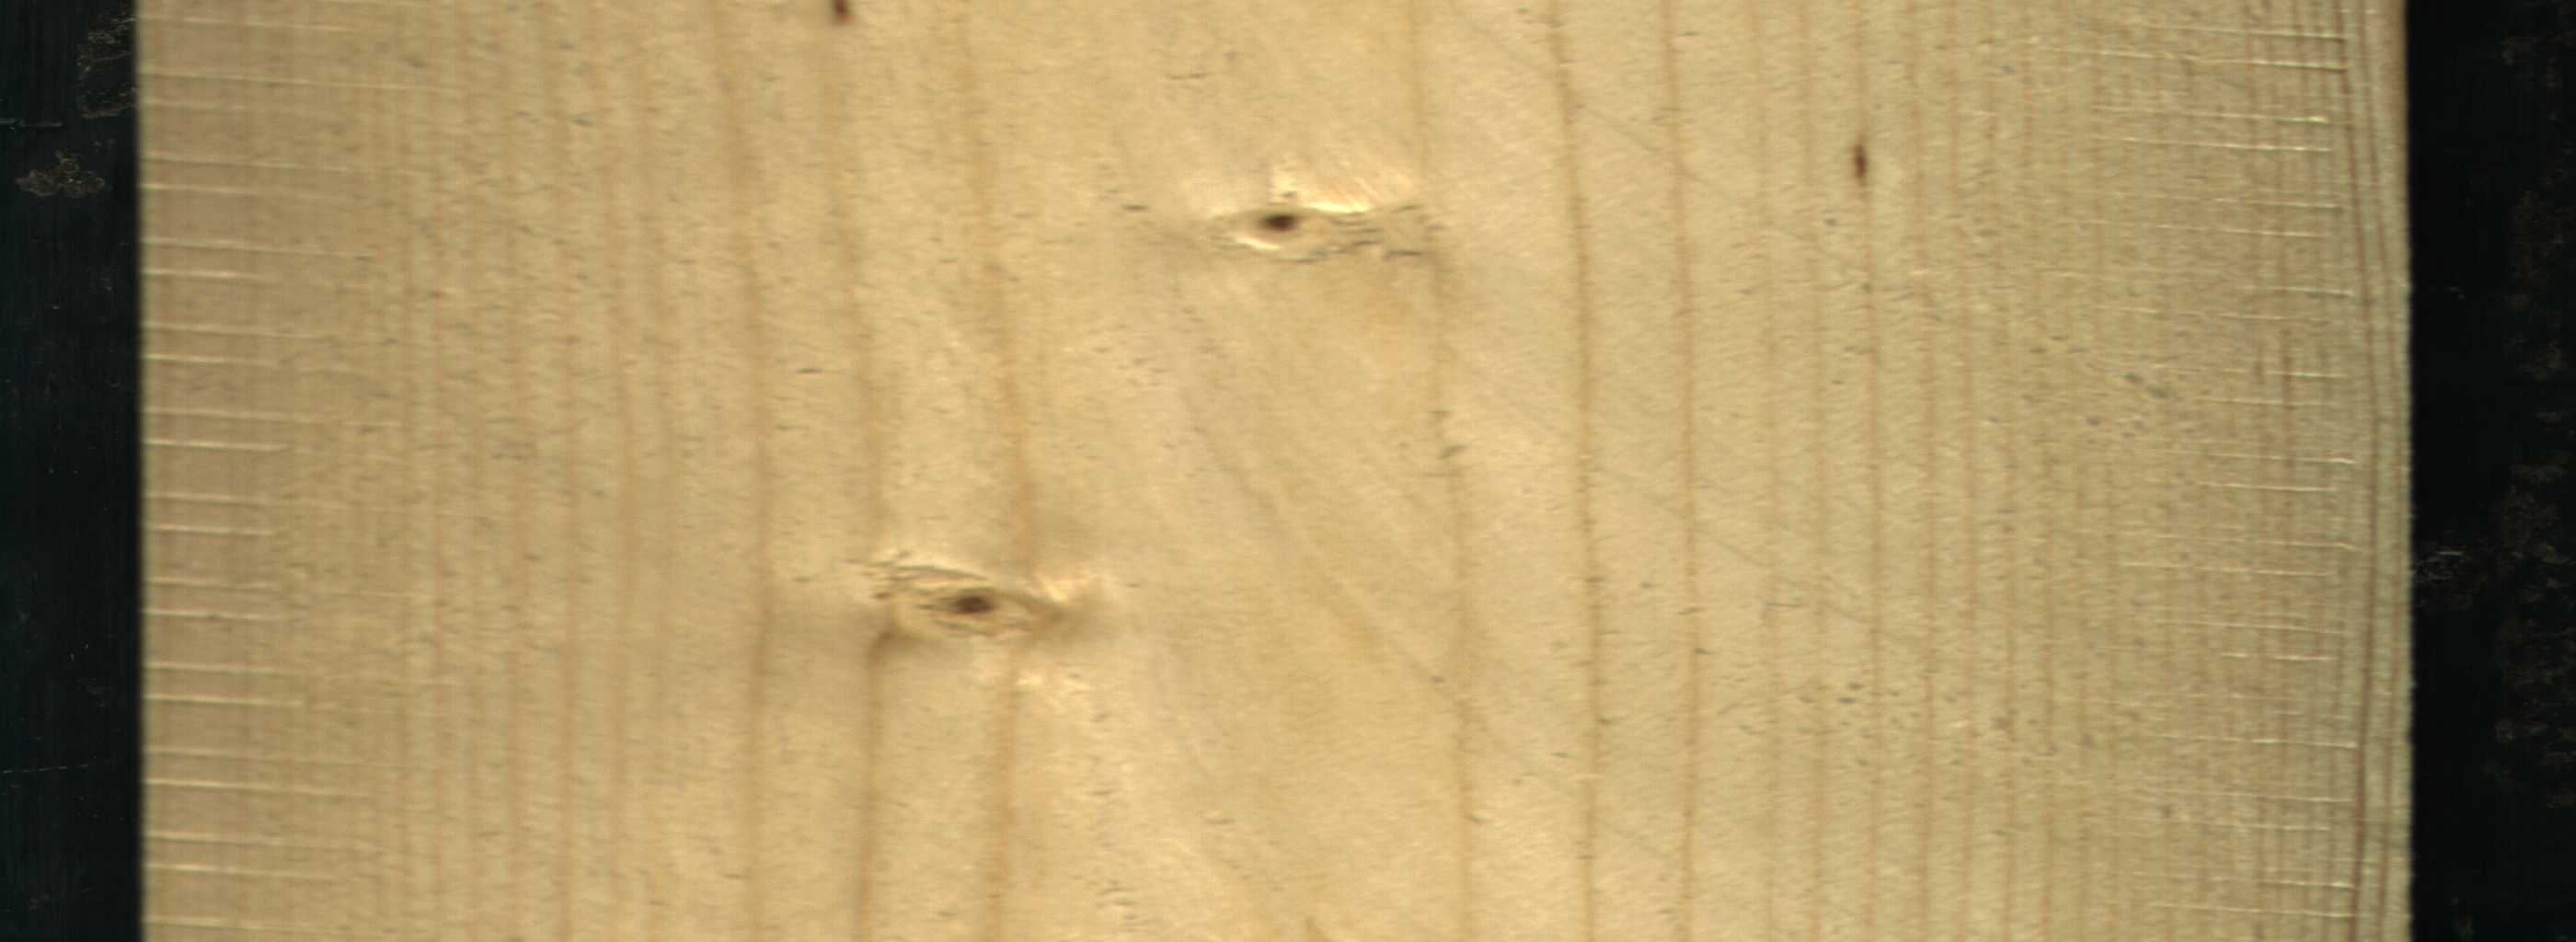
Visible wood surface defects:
resin
Live_Knot
Live_Knot